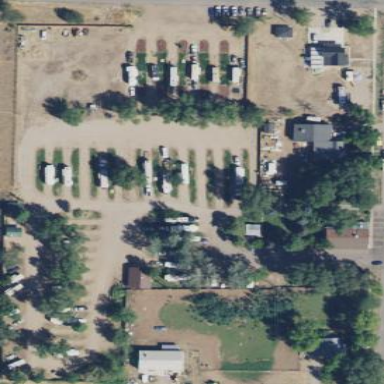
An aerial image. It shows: Caravan site for tourism.